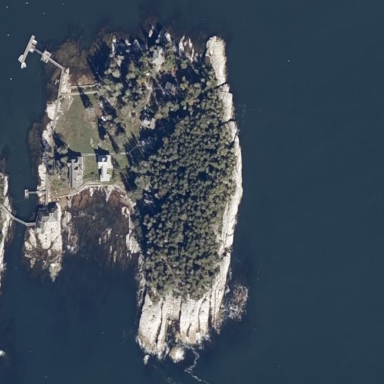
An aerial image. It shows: Islet along the natural coastline.